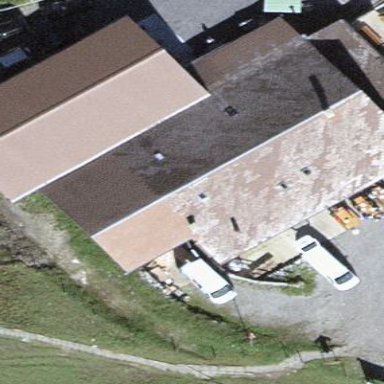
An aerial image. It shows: Restaurant building.